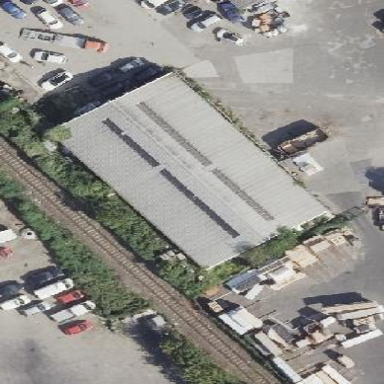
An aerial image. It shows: Junkshop housed in building.